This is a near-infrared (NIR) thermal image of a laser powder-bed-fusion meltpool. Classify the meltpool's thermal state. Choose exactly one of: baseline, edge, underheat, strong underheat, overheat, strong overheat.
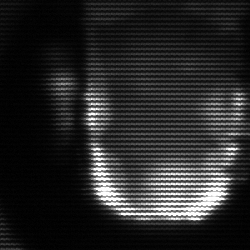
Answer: baseline